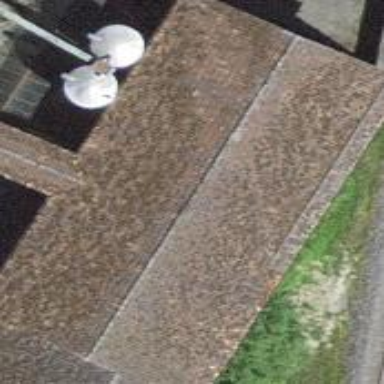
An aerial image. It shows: Warehouse building.